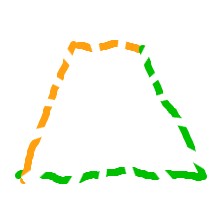
Shape: trapezoid